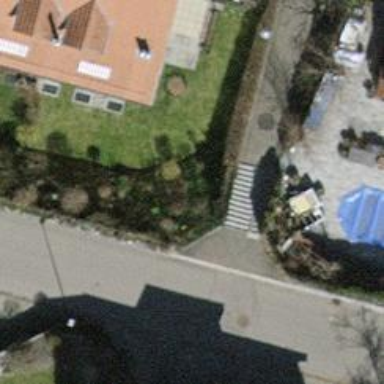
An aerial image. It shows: Set of steps made of paving stones.